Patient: sex F, age 77
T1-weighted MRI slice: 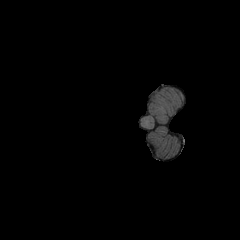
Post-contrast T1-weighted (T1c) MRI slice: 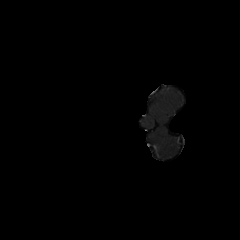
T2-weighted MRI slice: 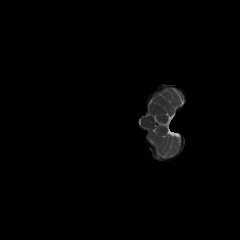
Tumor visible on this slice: no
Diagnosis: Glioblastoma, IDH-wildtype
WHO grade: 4